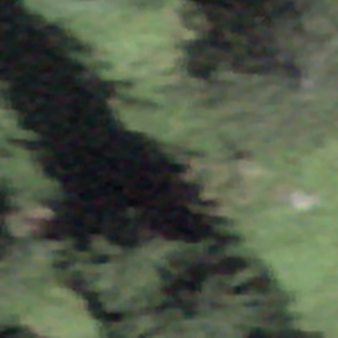
Label: other